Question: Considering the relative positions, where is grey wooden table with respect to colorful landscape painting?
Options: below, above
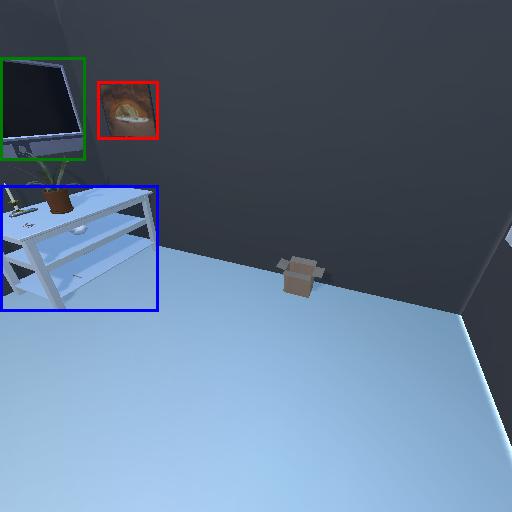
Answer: below